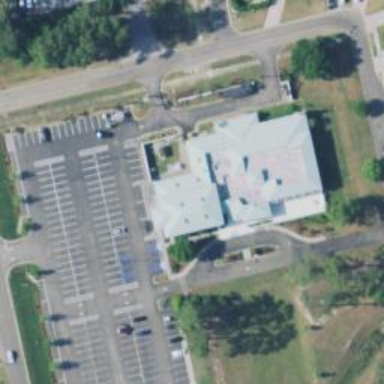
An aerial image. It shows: College building.